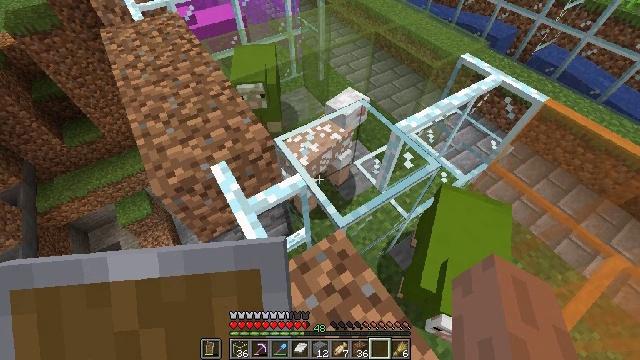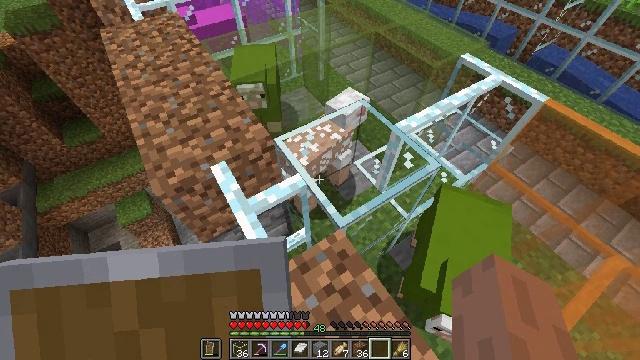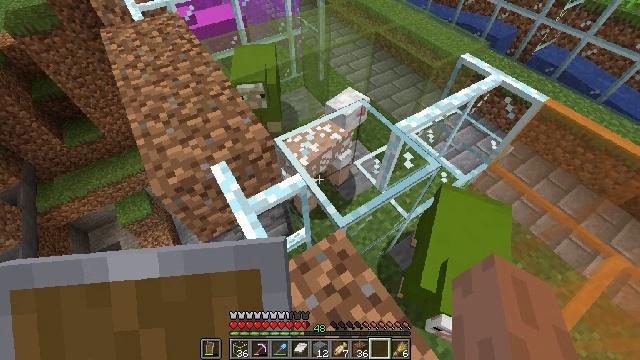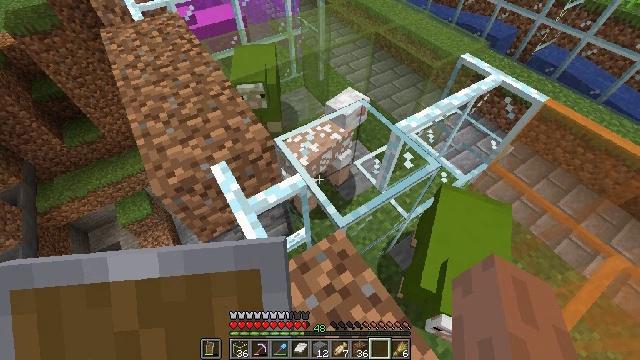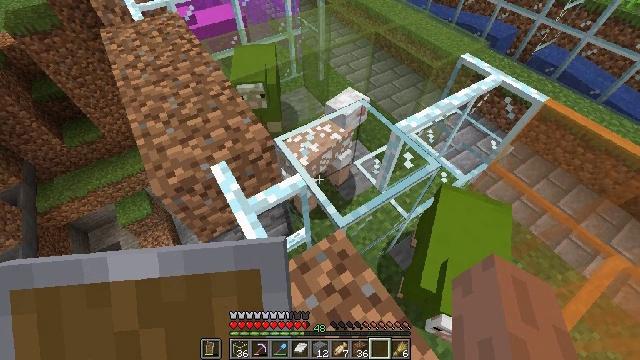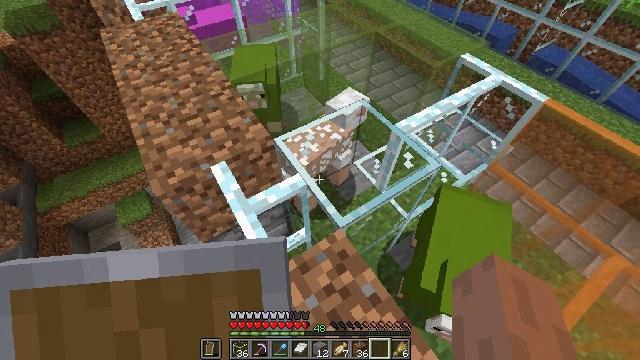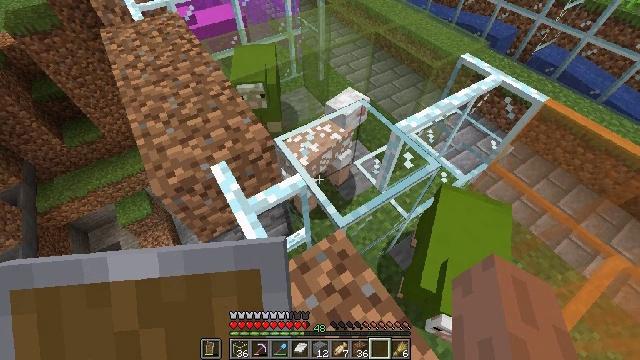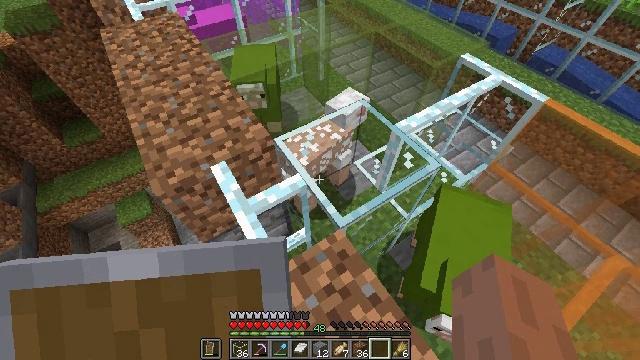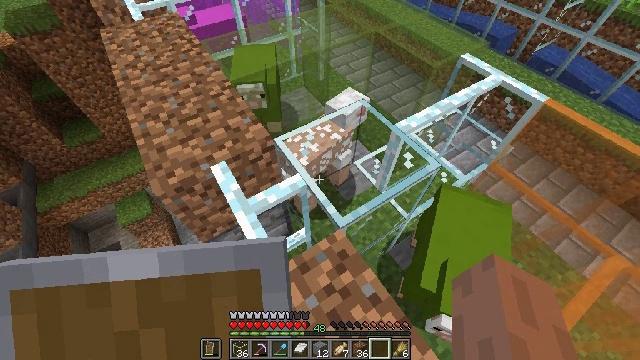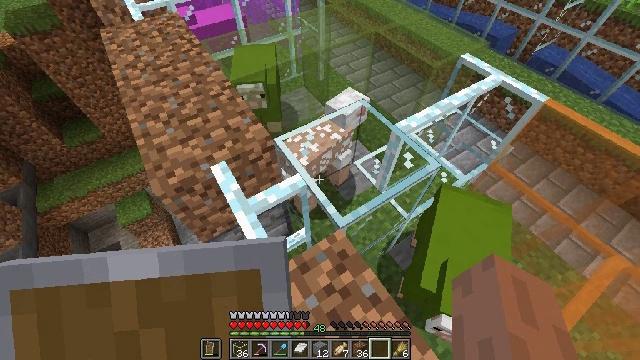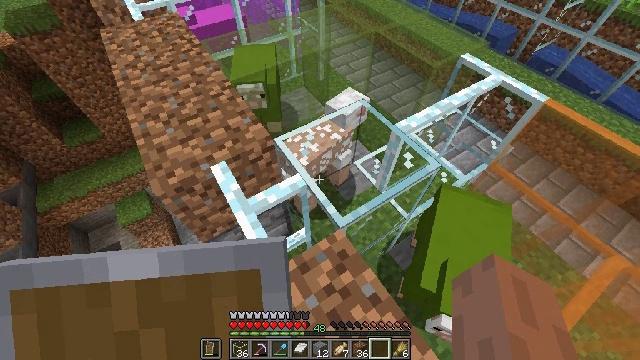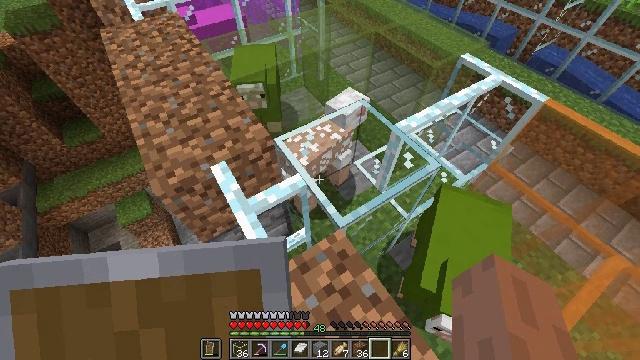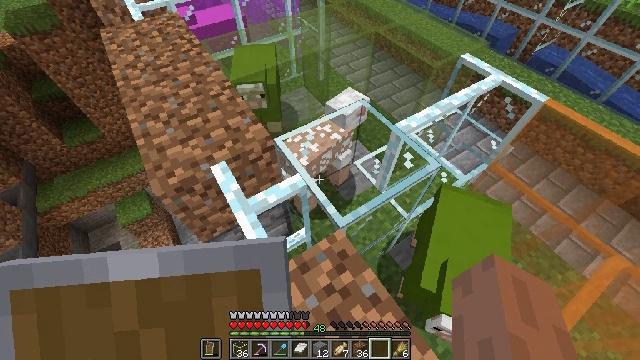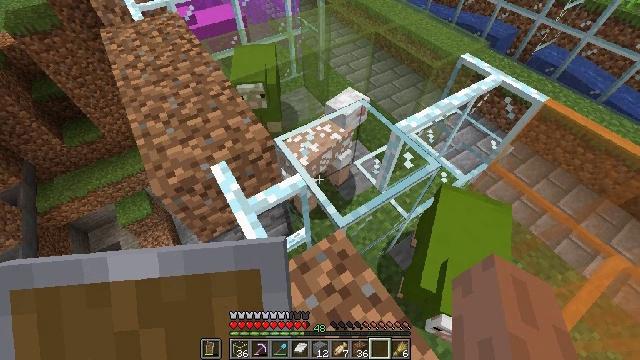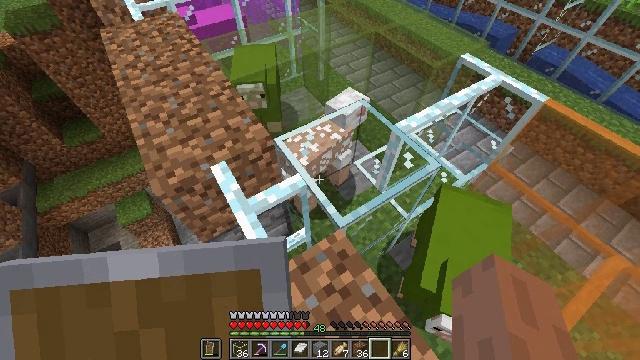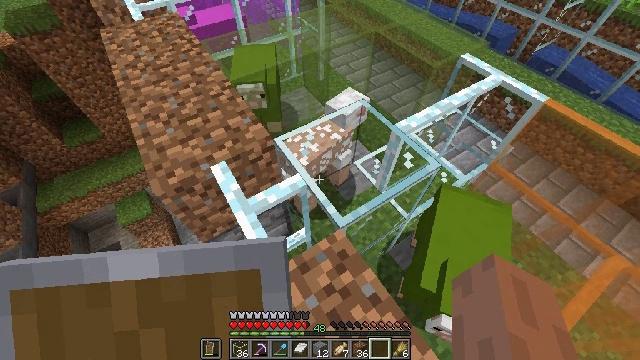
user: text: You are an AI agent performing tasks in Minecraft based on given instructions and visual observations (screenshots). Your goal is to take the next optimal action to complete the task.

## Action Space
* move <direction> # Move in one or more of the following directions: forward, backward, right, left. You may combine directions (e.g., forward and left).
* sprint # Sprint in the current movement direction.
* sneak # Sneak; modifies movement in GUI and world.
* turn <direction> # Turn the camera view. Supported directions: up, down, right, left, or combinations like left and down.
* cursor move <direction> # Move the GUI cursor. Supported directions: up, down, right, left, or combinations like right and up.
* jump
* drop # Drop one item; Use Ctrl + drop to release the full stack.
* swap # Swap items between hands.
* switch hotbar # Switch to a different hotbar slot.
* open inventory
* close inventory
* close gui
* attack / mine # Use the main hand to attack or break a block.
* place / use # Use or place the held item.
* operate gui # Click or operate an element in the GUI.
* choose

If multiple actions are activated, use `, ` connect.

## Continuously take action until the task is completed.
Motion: motion action
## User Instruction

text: Collect fragments by breaking the glass pane.
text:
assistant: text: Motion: no_op
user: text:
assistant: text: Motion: no_op
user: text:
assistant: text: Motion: no_op
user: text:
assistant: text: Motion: no_op
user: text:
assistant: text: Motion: no_op
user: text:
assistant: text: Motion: no_op
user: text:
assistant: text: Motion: no_op
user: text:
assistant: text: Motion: no_op
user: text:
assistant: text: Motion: no_op
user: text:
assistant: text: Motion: no_op
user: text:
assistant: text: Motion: no_op
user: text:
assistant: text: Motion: no_op
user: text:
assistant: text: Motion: no_op
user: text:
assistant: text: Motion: no_op
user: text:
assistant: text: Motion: no_op
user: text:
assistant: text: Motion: no_op
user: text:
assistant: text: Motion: no_op
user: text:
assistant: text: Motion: no_op
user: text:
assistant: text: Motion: no_op
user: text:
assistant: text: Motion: no_op
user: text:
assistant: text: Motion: no_op
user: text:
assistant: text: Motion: no_op
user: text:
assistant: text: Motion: no_op
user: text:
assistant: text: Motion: no_op
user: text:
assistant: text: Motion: no_op
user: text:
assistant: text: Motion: no_op
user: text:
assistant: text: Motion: no_op
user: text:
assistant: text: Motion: no_op
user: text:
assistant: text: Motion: no_op
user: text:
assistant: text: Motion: no_op